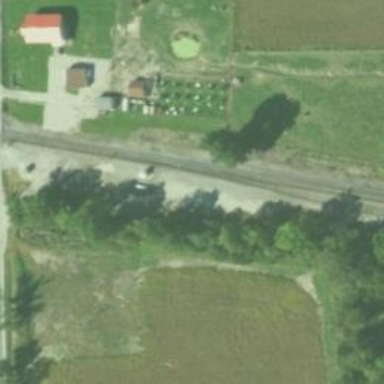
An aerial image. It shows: Railway spur junction.